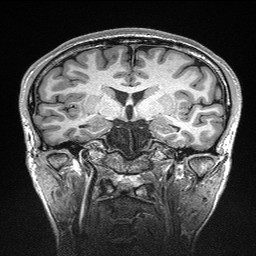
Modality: T1w
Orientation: sagittal
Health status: healthy
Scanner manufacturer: siemens
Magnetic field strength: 3 T
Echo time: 0.00298 s